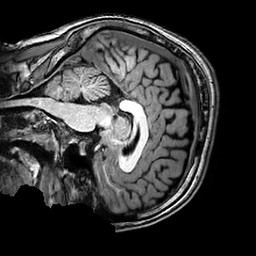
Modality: T1w
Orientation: sagittal
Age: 24
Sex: male